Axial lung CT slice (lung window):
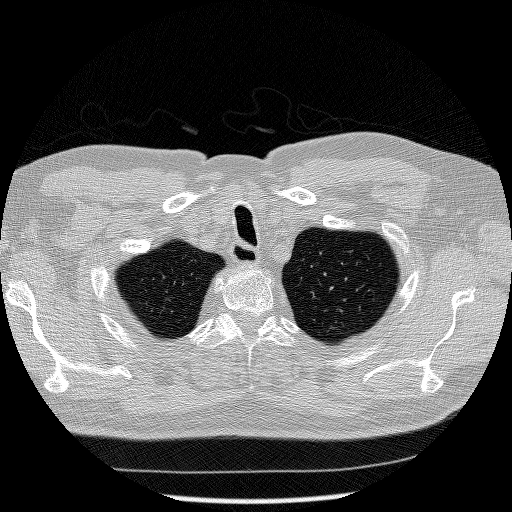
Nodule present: no